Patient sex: F
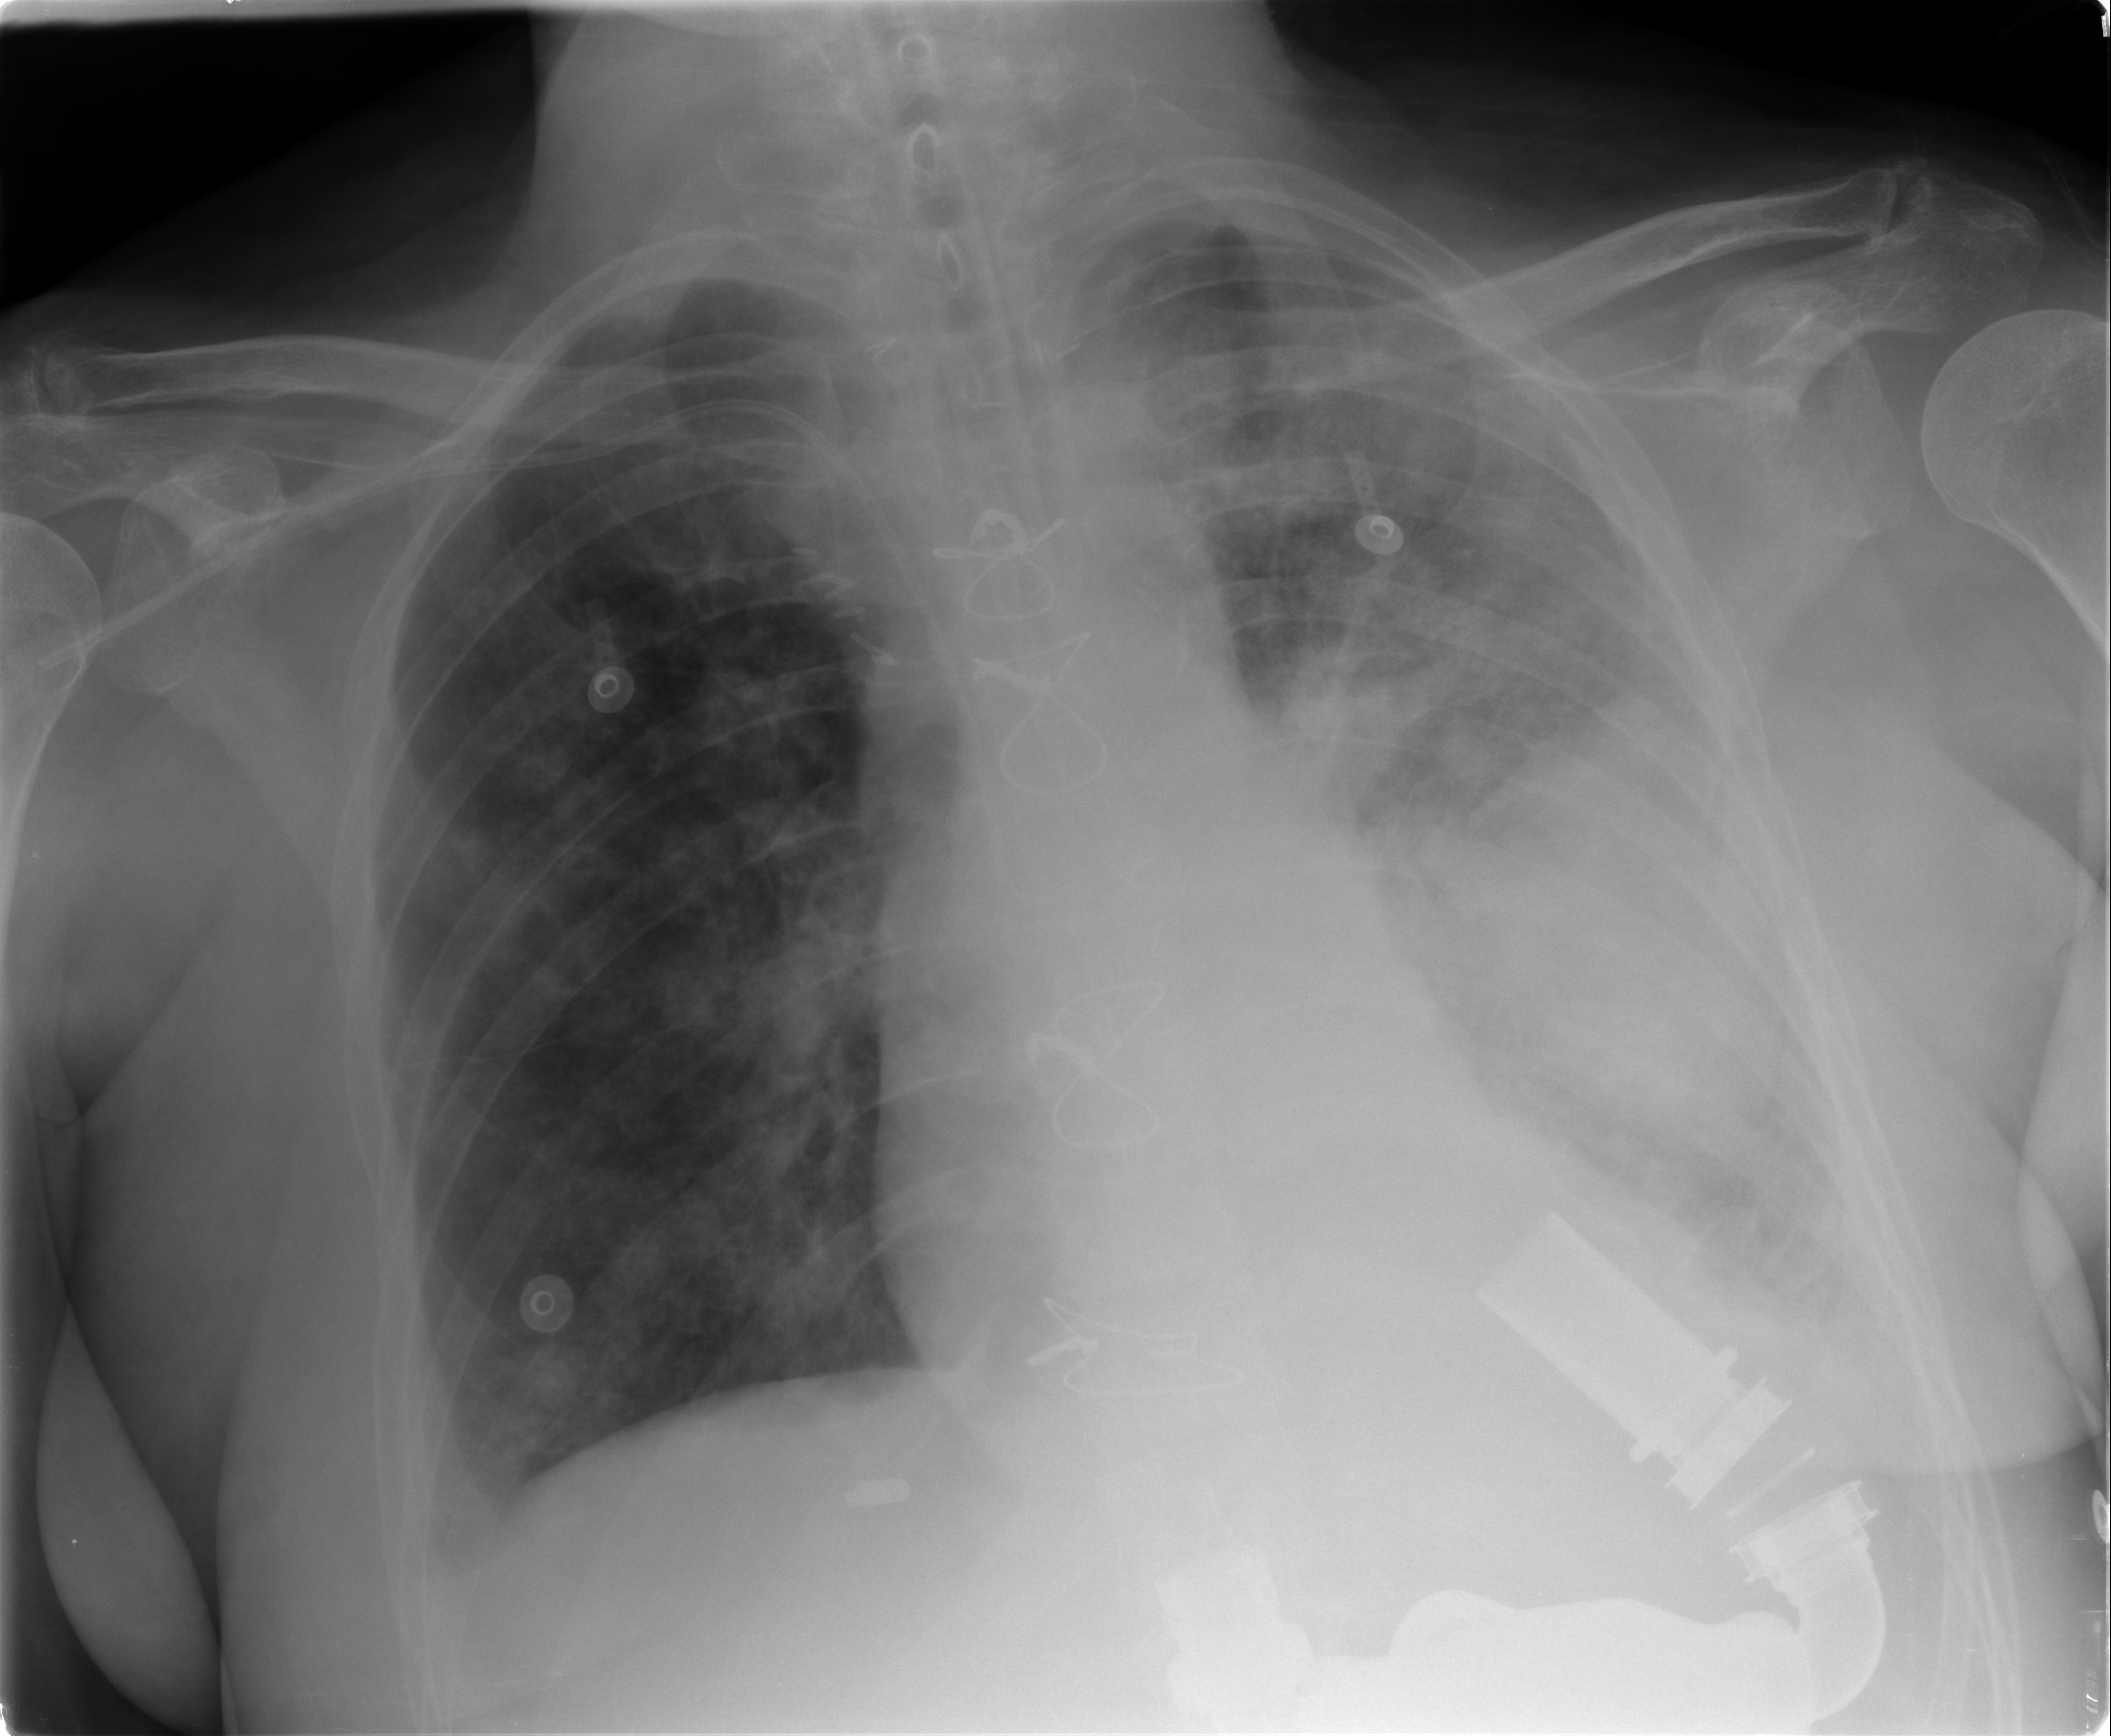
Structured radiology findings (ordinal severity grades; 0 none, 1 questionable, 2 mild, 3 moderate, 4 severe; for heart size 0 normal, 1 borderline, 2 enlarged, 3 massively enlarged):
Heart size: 2
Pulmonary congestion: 2
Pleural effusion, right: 2
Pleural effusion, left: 2
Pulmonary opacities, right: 1
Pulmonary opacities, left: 2
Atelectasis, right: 2
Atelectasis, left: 2